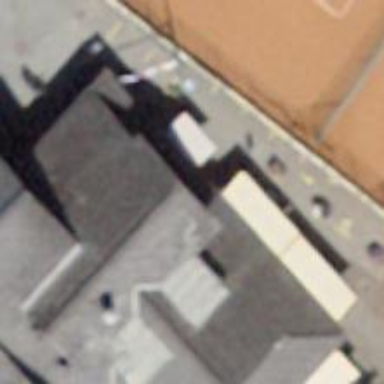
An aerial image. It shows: Restaurant.